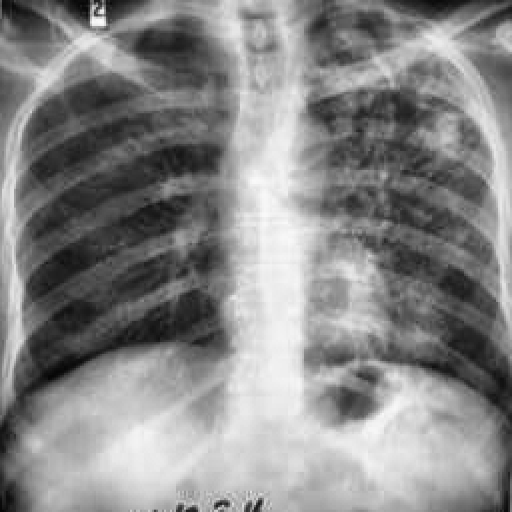
Finding: TUBERCULOSIS